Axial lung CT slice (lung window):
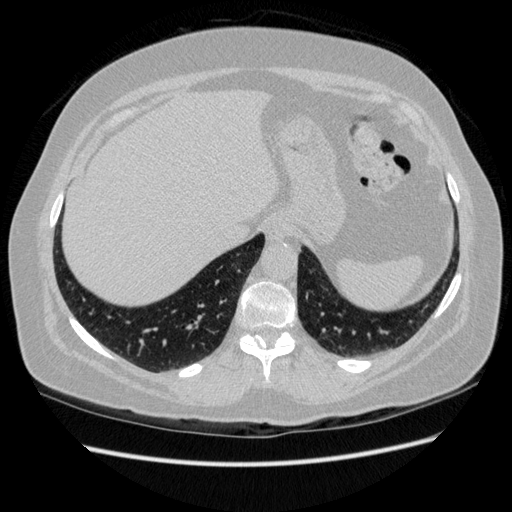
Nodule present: no